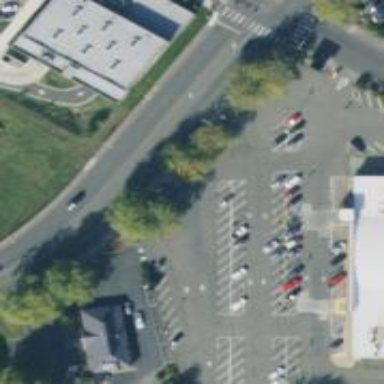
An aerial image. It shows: Trolley bay.